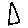
Label: triangle